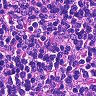
Metastatic tissue present: no